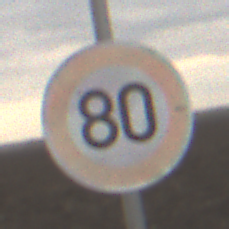
Verkehrszeichen: Geschwindigkeit80
Umgebung: Outdoor, Nature
Tageszeit: MorningAfternoon
Wetter: Overcast
Licht: Natural
Jahreszeit: NotSpecified
Kontrast: LowContrast